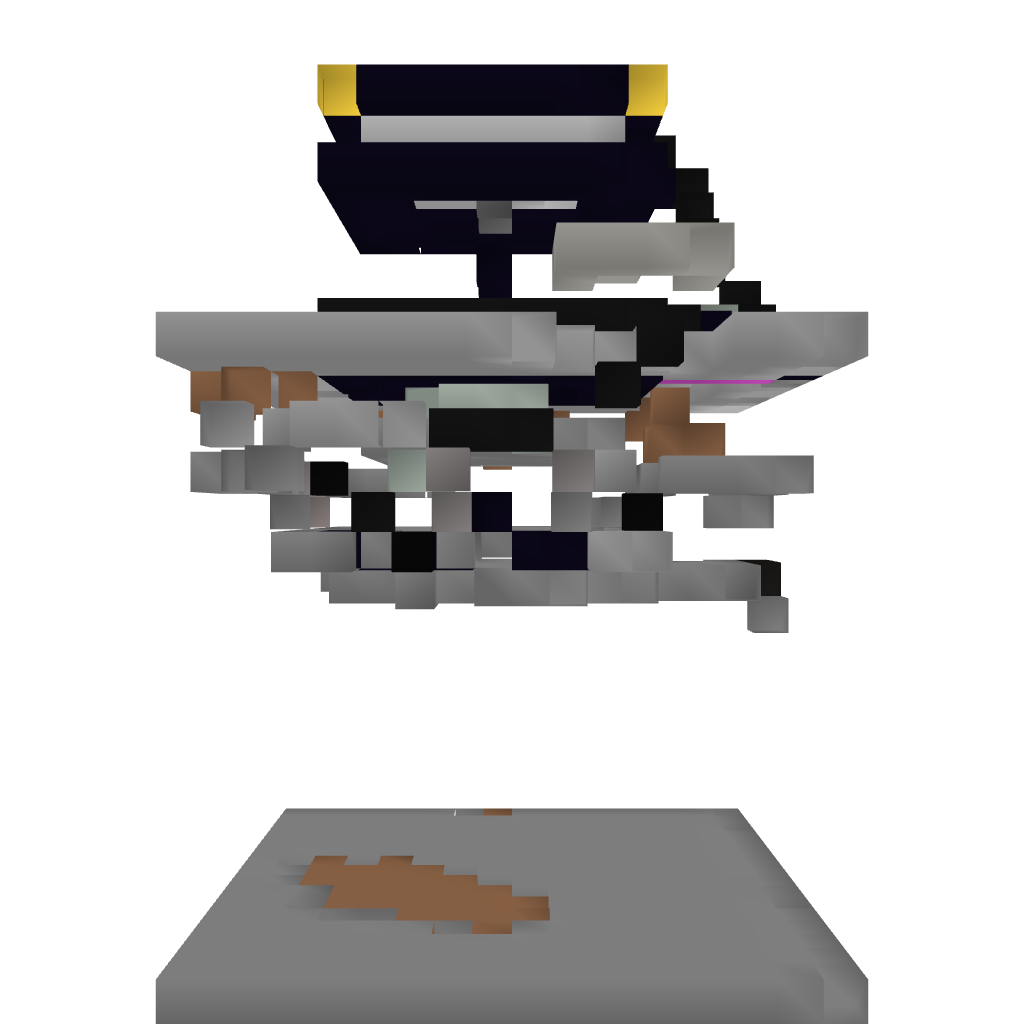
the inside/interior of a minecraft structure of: Automatic player cannon